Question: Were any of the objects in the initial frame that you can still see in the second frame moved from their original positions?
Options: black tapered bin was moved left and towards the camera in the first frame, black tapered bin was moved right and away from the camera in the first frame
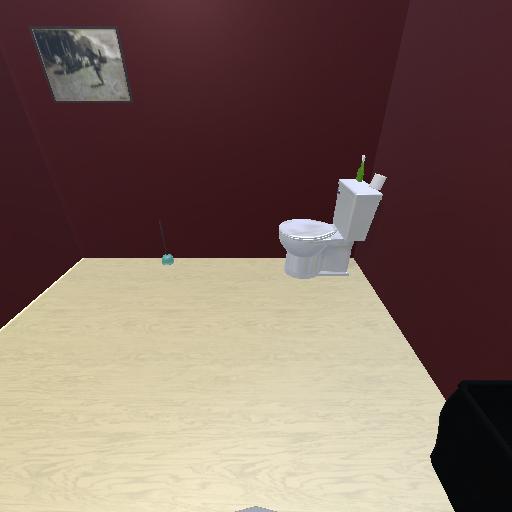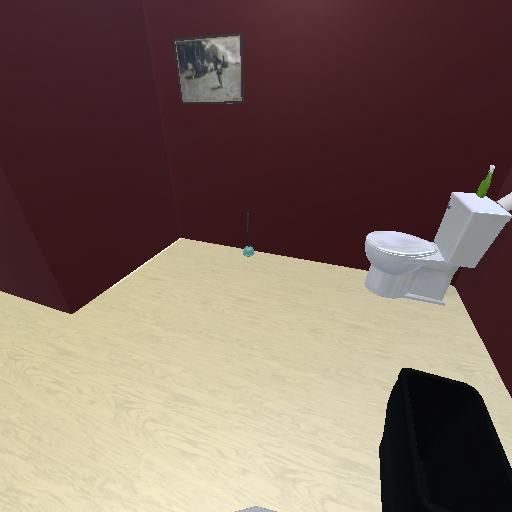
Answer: black tapered bin was moved left and towards the camera in the first frame